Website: slack
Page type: stored-credit-cards
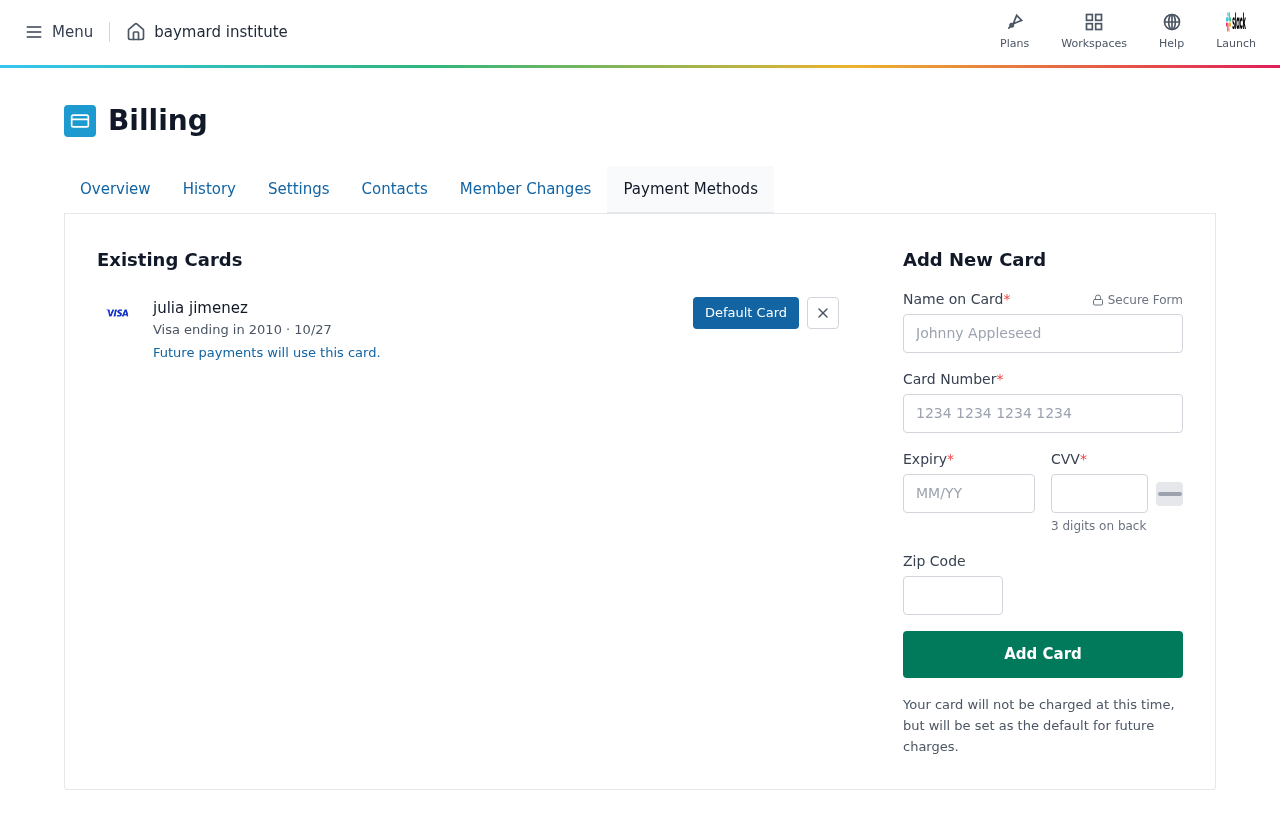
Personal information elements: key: PII_CARD_CVV
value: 305
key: PII_CARD_EXPIRY
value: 10/27
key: PII_CARD_EXPIRY_MONTH
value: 10
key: PII_CARD_EXPIRY_YEAR
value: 27
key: PII_CARD_LAST4
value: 2010
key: PII_CARD_NUMBER
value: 4807 4832 3894 2010
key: PII_CARD_TYPE
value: Visa
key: PII_FULLNAME
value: julia jimenez
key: PII_FULLNAME
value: Julia Jimenez
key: PII_POSTCODE
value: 35921